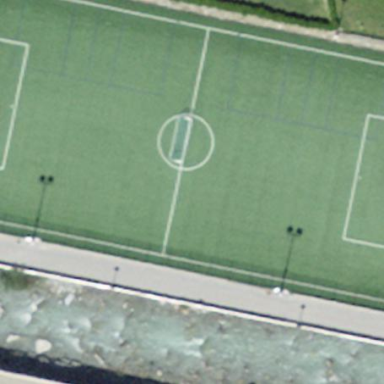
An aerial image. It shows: Multi-sport pitch for leisure and various sports activities.